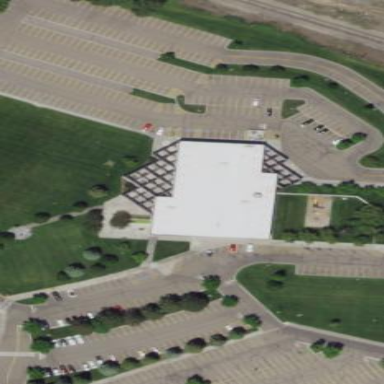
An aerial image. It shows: Public building.